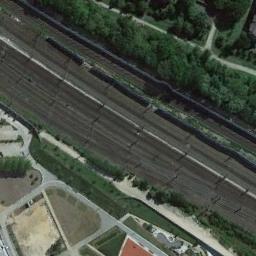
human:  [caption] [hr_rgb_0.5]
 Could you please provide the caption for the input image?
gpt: These railways are between a grove of trees and some clearing .

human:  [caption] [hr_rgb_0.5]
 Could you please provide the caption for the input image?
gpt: The railway is next to some trees and houses .

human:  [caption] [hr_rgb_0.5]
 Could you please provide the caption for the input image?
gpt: There are many trees beside the railway .

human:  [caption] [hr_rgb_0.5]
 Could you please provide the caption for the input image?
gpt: One side of the railway, there are lush trees  And the other side, there are many buildings .

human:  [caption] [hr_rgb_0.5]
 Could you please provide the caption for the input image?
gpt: There are some green trees beside the railway with a train .